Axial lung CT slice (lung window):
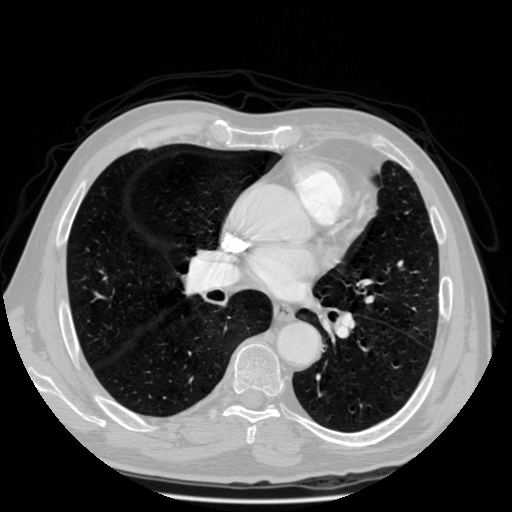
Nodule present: no